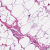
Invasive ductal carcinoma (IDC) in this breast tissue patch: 0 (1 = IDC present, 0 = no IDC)